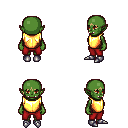
a pixel art fantasy rpg character, female body template, orc, green skin, gold chest armor, red pants, plain hairstyle, metal boots, four views (front, back, left, right), 2x2 character sprite sheet, small pixel art, hard edges, no anti-aliasing